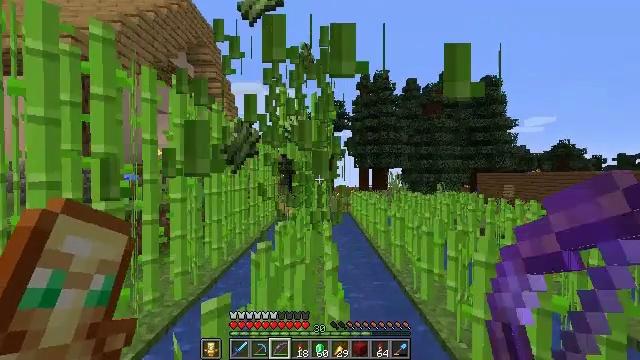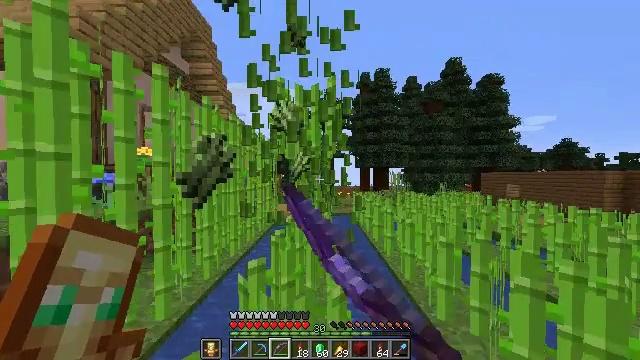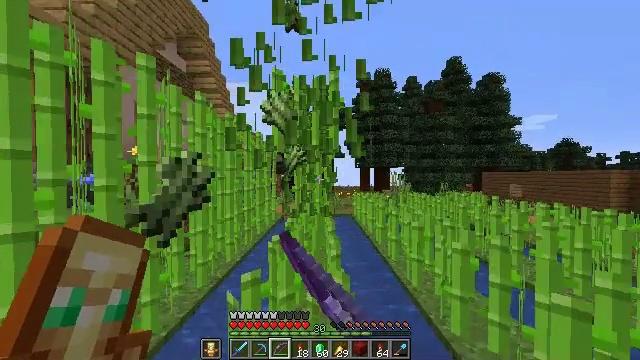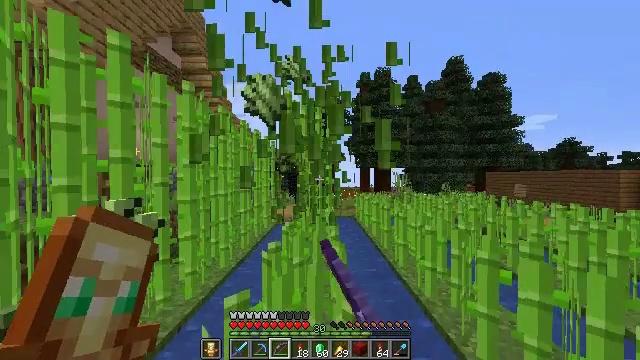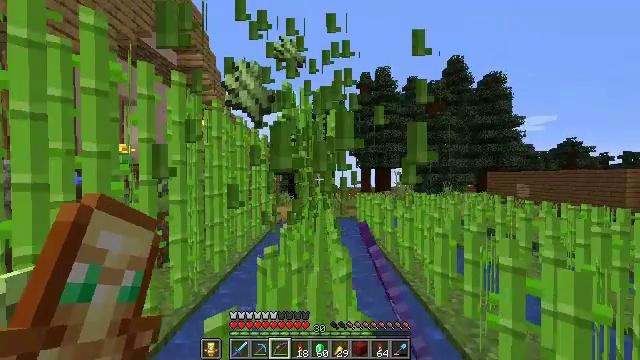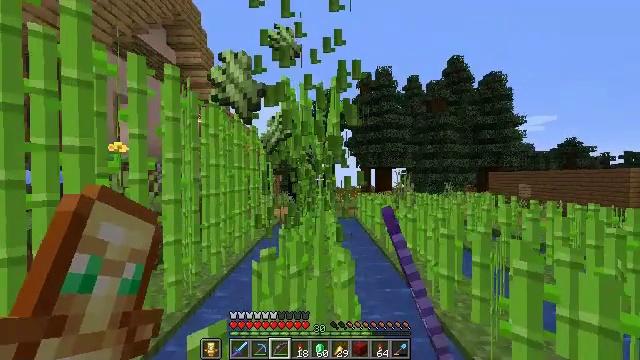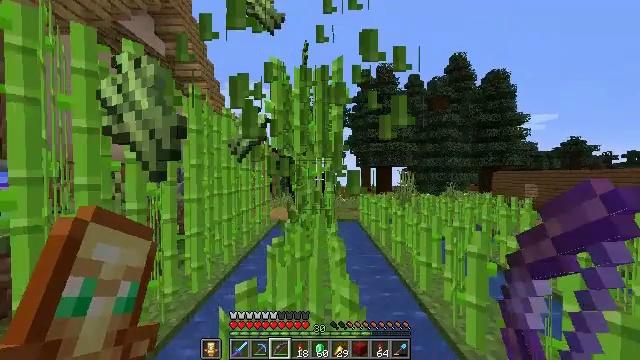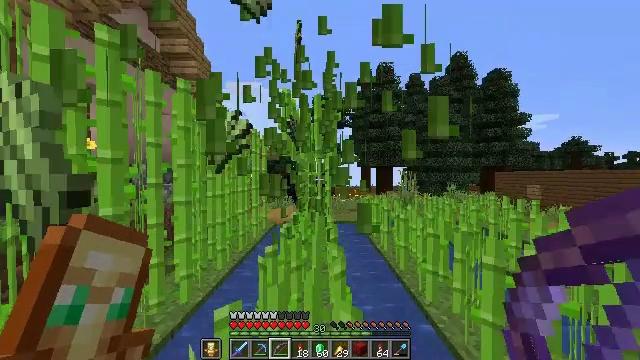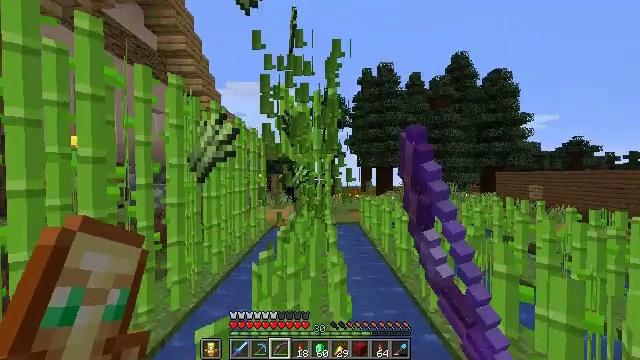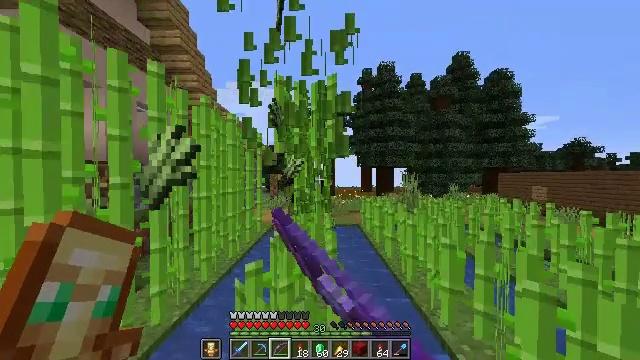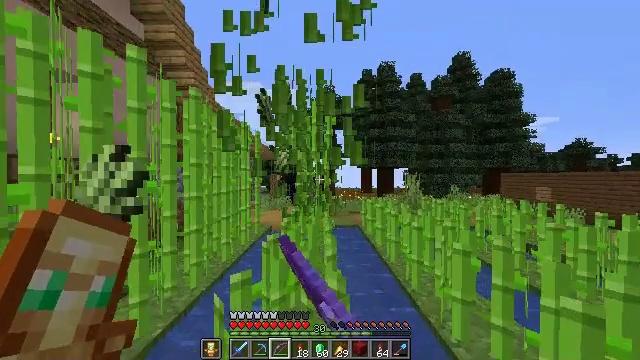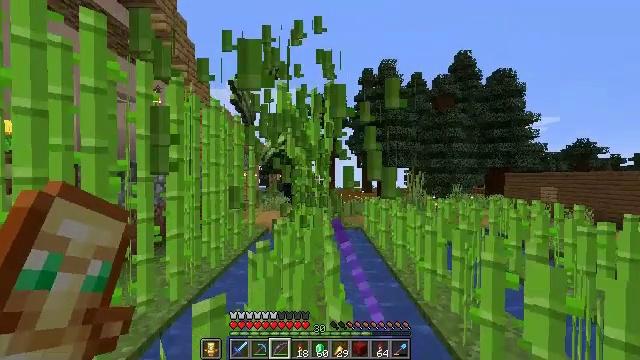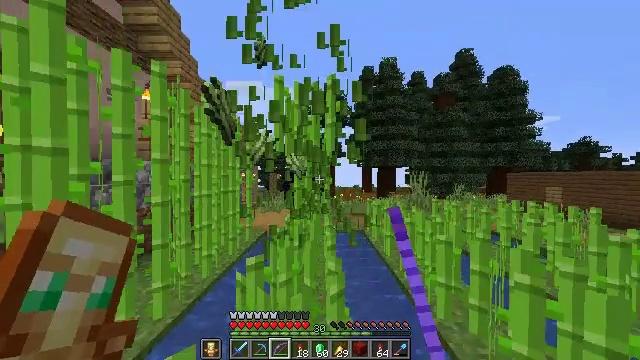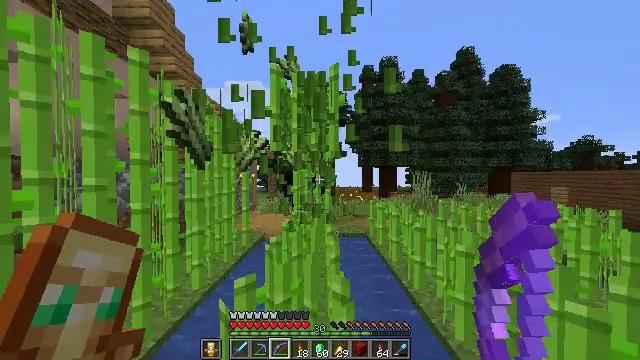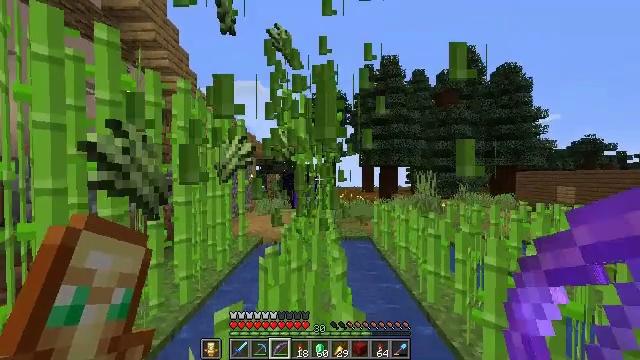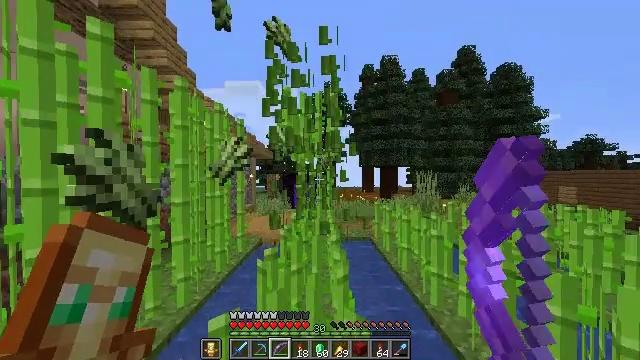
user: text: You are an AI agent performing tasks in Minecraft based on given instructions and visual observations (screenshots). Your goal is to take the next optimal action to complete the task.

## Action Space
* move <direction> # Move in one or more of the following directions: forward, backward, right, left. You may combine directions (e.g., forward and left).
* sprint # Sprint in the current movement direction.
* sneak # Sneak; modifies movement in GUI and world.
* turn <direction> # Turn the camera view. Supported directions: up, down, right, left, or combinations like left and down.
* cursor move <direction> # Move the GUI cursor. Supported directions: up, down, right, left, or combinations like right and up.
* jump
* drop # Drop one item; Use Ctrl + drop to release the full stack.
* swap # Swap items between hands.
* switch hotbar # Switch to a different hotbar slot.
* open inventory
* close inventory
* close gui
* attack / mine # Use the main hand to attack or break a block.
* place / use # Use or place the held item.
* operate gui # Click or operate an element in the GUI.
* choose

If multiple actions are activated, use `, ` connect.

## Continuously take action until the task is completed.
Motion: motion action
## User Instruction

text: Break the sugar cane.
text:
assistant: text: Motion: move forward, sprint, attack / mine
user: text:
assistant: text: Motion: move forward, sprint, attack / mine
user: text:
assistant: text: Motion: move forward, sprint, attack / mine
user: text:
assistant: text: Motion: move forward, sprint, attack / mine
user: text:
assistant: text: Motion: move forward, sprint, attack / mine
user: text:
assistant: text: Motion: move forward, sprint, attack / mine
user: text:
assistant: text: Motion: move forward, sprint, attack / mine
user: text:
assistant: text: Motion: move forward, sprint, attack / mine
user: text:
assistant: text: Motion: move forward, sprint, attack / mine
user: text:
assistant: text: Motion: move forward, sprint, attack / mine
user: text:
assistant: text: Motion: move forward, sprint, attack / mine
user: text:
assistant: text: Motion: move forward, sprint, attack / mine
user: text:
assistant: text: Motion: move forward, sprint, attack / mine
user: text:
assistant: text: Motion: move forward, sprint, attack / mine
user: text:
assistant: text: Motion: move forward, sprint, attack / mine
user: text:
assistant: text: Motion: move forward, sprint, attack / mine
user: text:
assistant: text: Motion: move forward, sprint, attack / mine
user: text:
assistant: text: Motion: move forward, sprint, attack / mine
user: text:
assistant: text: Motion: move forward, sprint, attack / mine
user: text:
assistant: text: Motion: move forward, sprint, attack / mine
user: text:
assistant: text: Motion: move forward, sprint, attack / mine
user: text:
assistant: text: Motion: move forward, sprint, attack / mine
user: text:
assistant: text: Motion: move forward, sprint, attack / mine
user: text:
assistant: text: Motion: move forward, sprint, attack / mine
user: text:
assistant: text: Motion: move forward, sprint, attack / mine
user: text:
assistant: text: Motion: move forward, sprint, attack / mine
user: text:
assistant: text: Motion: move forward, sprint
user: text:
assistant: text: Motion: move forward, sprint
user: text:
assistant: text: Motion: move forward, sprint
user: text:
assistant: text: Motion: move forward, sprint, turn left